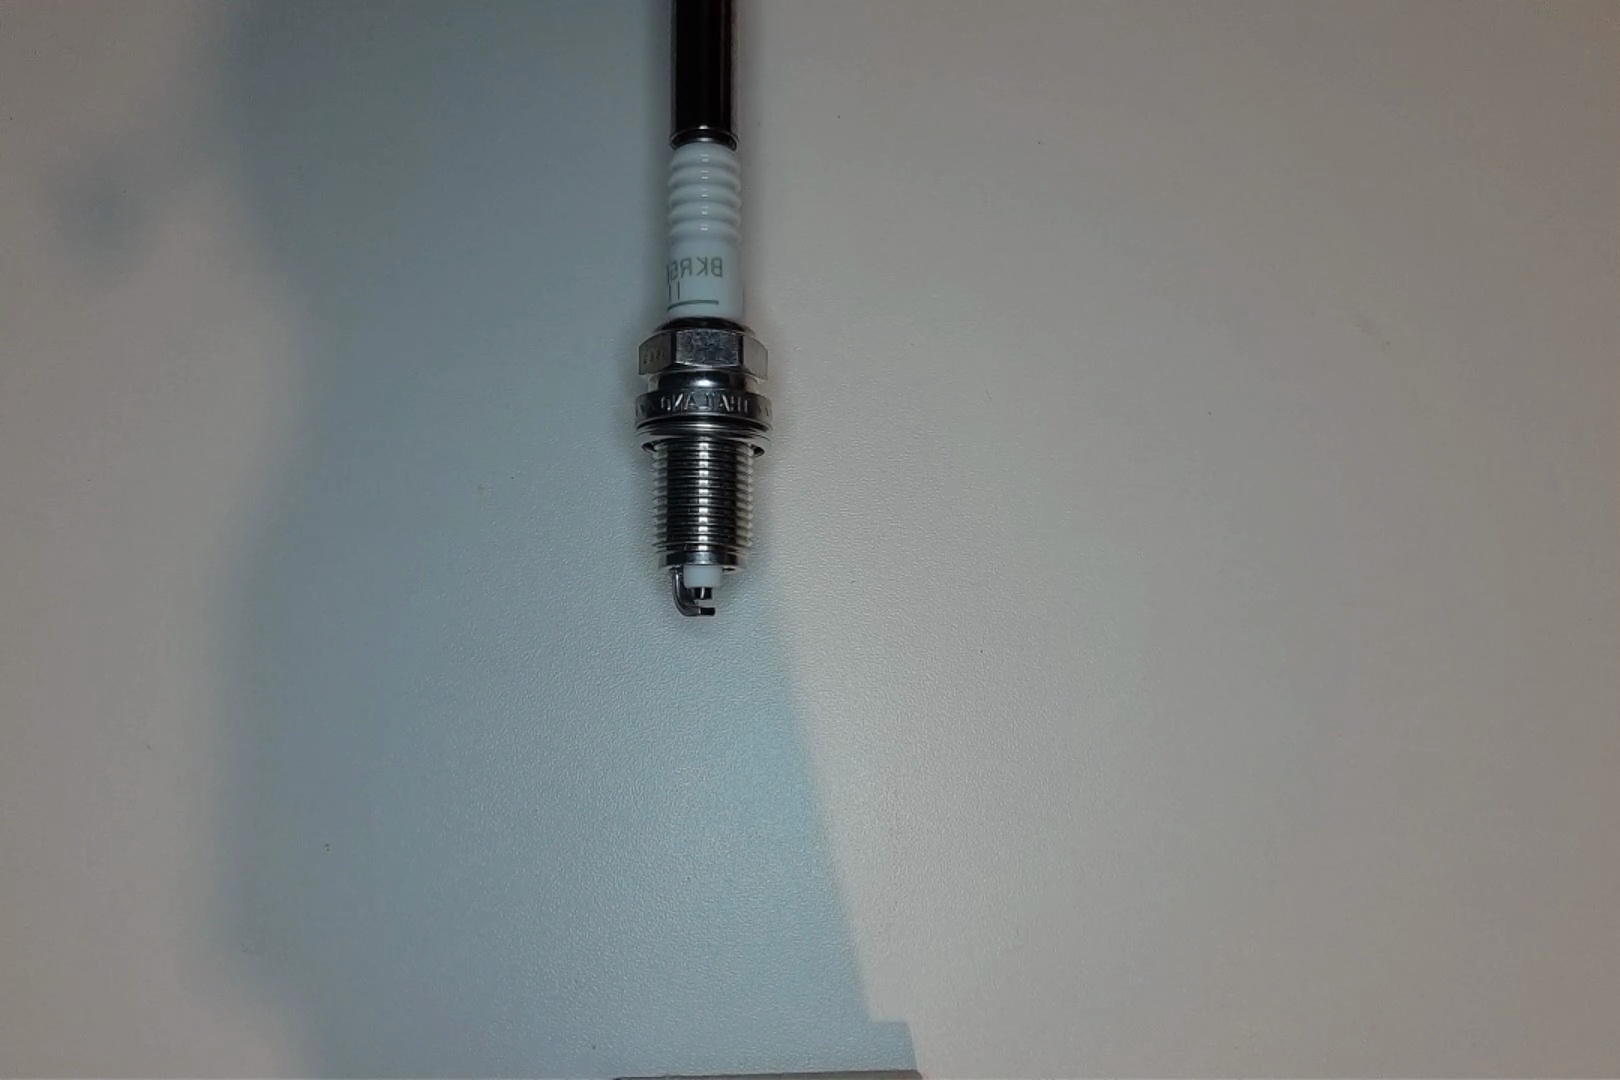
Label: normal